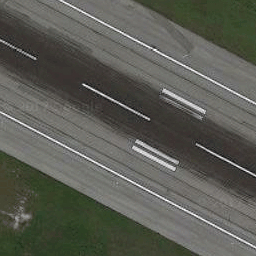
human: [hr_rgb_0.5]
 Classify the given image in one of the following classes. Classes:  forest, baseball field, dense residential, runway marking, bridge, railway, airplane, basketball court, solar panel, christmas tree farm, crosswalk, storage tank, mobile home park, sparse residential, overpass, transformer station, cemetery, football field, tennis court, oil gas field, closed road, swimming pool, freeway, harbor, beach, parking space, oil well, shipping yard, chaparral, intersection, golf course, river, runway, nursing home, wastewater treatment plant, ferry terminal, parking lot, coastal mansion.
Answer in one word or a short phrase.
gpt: runway